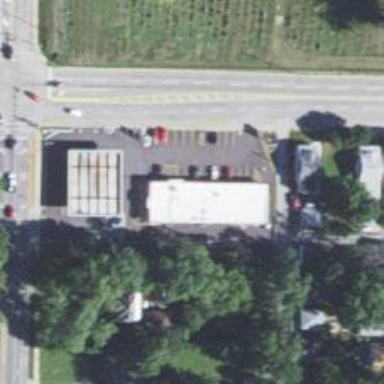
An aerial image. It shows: Convenience shop.